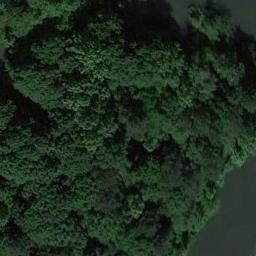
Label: forest